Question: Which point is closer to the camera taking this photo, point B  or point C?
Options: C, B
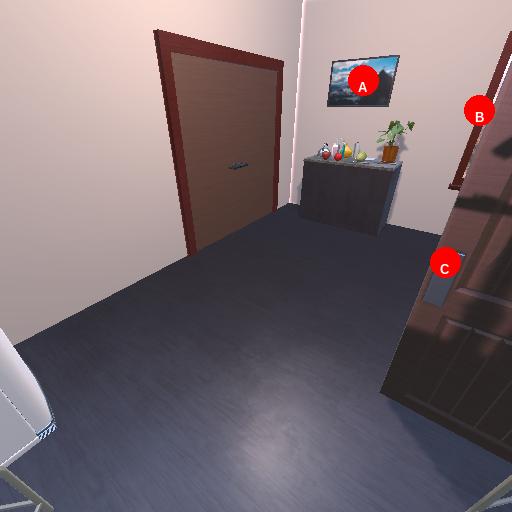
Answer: C